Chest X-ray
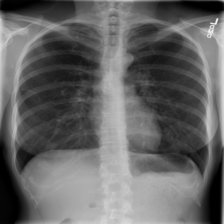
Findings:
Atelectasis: negative
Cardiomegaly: negative
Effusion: negative
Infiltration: negative
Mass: negative
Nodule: negative
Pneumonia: negative
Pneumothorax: negative
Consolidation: negative
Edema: negative
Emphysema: negative
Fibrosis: negative
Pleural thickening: negative
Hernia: negative